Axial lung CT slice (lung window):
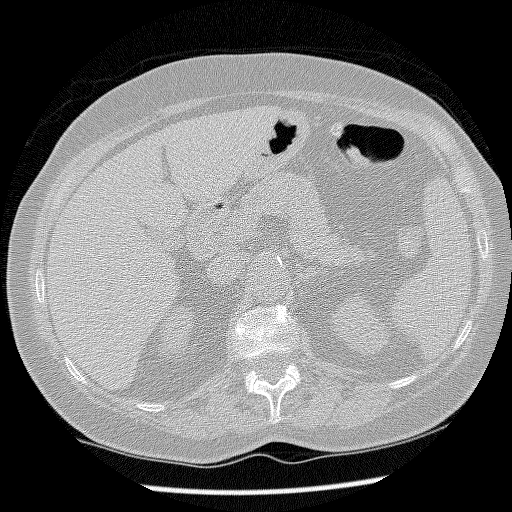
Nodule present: no